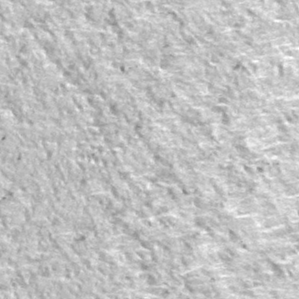
Label: frost